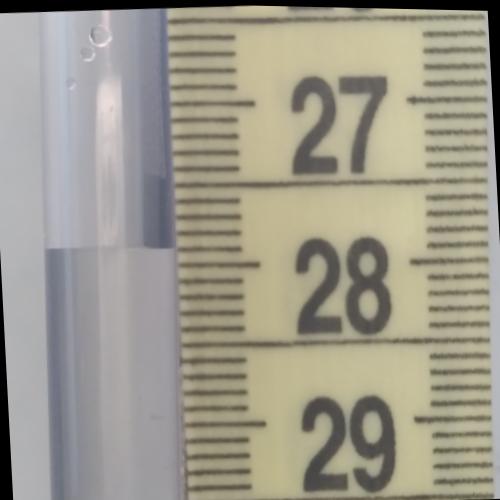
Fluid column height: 27.9 cm